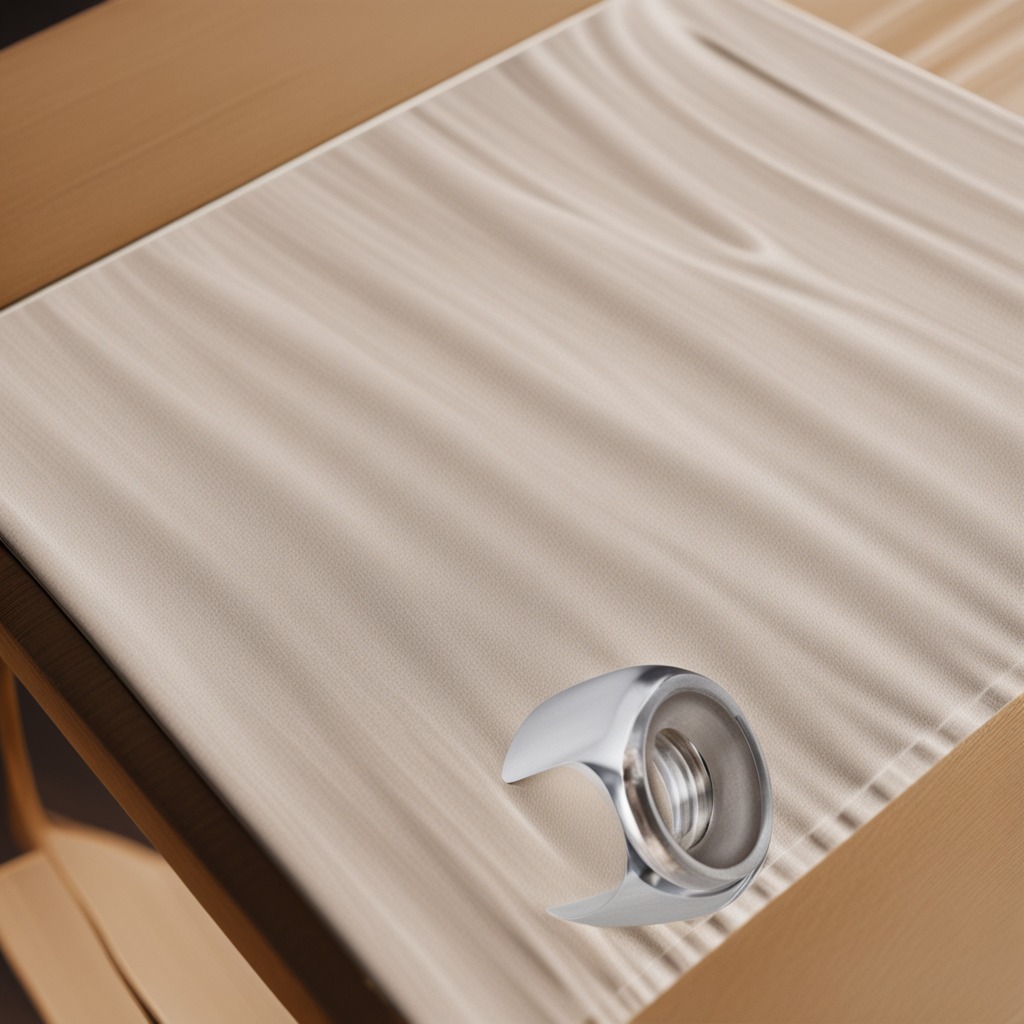
A metal nut lies on a wooden table in an outdoor workshop during daytime bright natural light soft shadows worn but beneath the cloth.